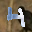
Label: 4